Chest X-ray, AP view. Patient: 21 years old, sex M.
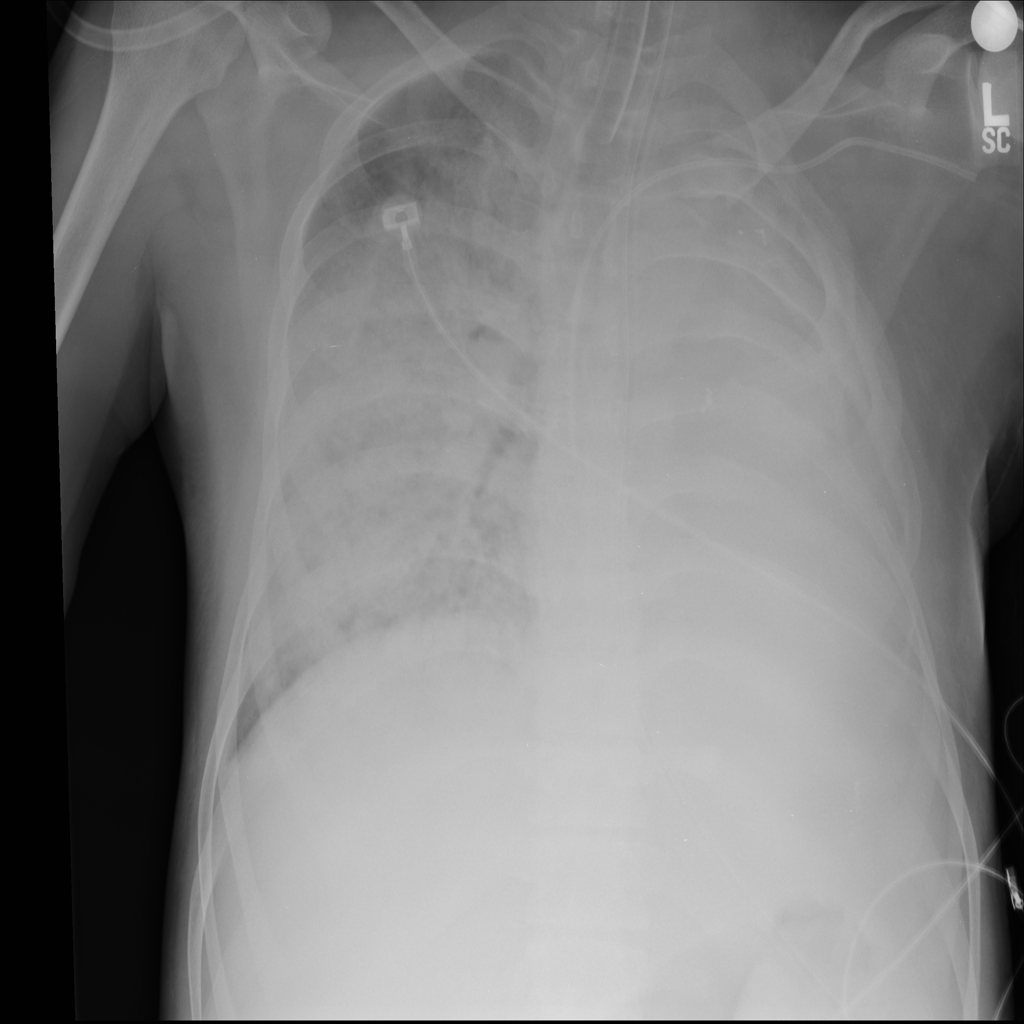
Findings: Infiltration